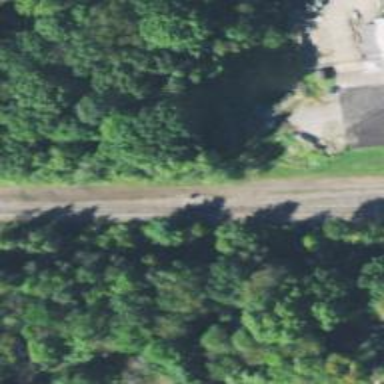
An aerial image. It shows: Railway track.